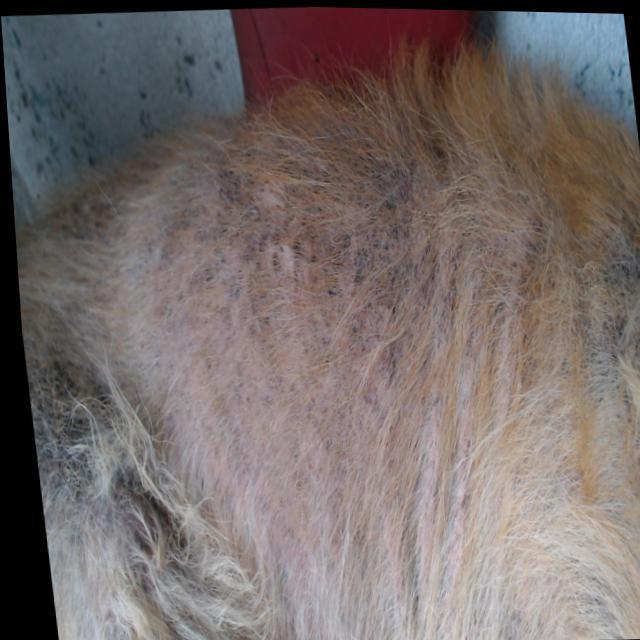
Canine demodicosis (Demodex mange) — caused by Demodex canis mites. Presents with alopecia, follicular papules, pustules, and comedones. Often localized on face and forelimbs.